Question: I have integrated my site with Newrelic. My website is build in Drupal 7 and have webservices. There are many webservices return response in milliseconds. But when I see the Newrelic graph it shows the exact response time along Y-Axis but along X-Axis, it shows exact two minutes for every call every time. Which, I think, means the request has been generated e.g. at 02:25 will be completed at 02:27 which is obviously not correct. Point is am I looking into the graph wrong way? I don't understand why X-Axis shows me continuous 2 minutes taken by a request. Graph is attached for reference

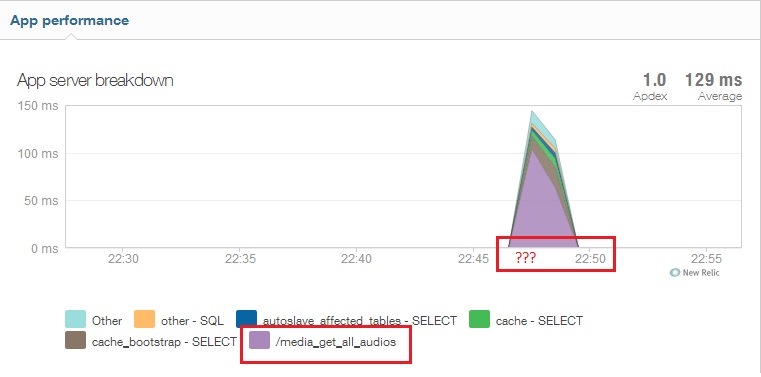
Answer: The X axis shows response times . At ~22:46, the server was idle. At ~22:47, it took ~150ms to respond. At ~22:49, it was back down to idle. The Y axis shows (average) response times. The X axis has nothing to do with the response time of one individual request. If the width of a spike on the X axis had anything to do with the actual response time, you couldn't see anything, since one spike would be thinner than 1 pixel.